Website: ulta-beauty
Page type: address-validator
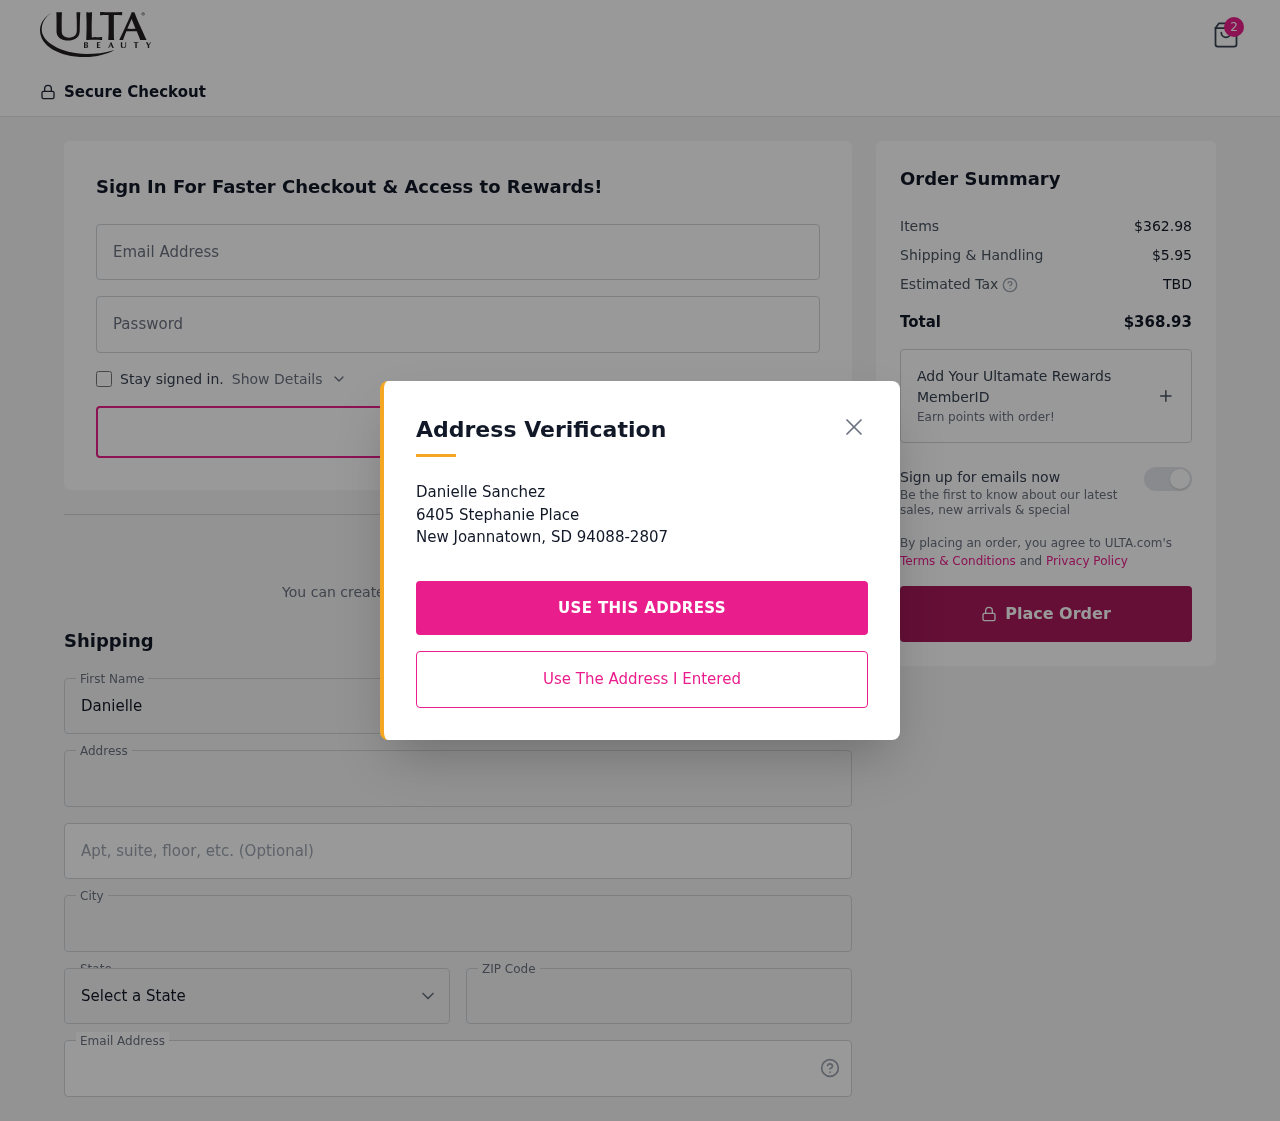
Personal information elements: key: PII_CITY
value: New Joannatown
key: PII_EMAIL
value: danielle_sanchez@hotmail.com
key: PII_FIRSTNAME
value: Danielle
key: PII_LASTNAME
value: Sanchez
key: PII_POSTCODE
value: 94088
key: PII_STATE_ABBR
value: SD
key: PII_STREET
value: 6405 Stephanie Place
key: PII_STREET2
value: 6405 Stephanie Place
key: PII_FULLNAME2
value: Danielle Sanchez
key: PII_CITY2
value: New Joannatown
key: PII_STATE_ABBR2
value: SD
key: PII_POSTCODE_FULL
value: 94088
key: PII_POSTCODE_EXT
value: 2807
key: PII_POSTCODE_NUMERIC
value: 94088
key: PII_POSTCODE_EXT_NUMERIC
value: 2807
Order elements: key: ORDER_NUM_ITEMS
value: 2
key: ORDER_SUBTOTAL
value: $362.98
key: ORDER_SHIPPING_COST
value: $5.95
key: ORDER_TOTAL
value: $368.93